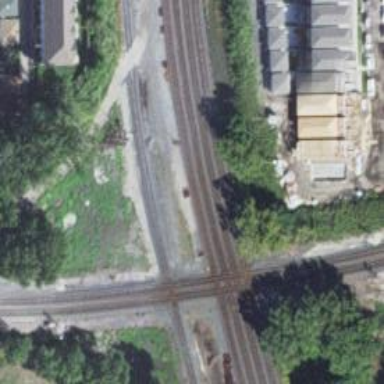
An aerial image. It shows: Railway junction.